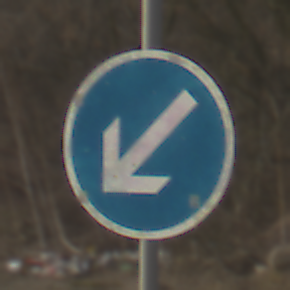
Verkehrszeichen: VorgeschriebeneVorbeifahrtLinks
Umgebung: Outdoor, Nature
Tageszeit: MorningAfternoon
Wetter: PartlyCloudy
Licht: Natural
Jahreszeit: Winter
Kontrast: MediumContrast